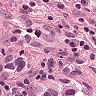
Metastatic tissue present: yes